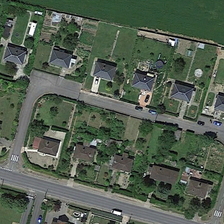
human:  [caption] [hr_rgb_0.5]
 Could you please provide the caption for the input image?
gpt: many buildings and green trees are in a medium residential area .

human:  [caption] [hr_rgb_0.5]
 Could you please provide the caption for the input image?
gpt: many buildings and green trees are in a medium residential area .

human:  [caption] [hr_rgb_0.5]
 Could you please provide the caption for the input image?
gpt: many buildings and green trees are in a medium residential area .

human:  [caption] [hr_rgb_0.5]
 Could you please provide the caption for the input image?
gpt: many buildings and green trees are in a medium residential area .

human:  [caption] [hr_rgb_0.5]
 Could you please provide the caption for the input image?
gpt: many buildings and green trees are in a medium residential area .